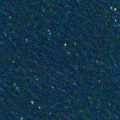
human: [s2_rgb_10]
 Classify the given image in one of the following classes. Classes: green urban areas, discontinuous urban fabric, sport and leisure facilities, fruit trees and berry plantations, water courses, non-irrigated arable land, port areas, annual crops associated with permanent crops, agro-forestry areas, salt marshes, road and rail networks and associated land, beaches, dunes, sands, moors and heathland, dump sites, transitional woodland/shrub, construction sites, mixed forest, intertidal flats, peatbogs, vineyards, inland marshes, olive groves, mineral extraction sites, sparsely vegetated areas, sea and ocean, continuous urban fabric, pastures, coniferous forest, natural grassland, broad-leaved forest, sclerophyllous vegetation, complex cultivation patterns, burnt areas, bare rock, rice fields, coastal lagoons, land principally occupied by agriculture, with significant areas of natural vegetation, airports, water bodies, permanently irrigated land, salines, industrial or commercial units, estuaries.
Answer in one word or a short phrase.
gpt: sea and ocean